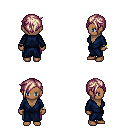
a pixel art fantasy rpg character, female body template, human, dark skin, blue robe, magenta pants, white blonde pixie cut hairstyle, bracelets, four views (front, back, left, right), 2x2 character sprite sheet, small pixel art, hard edges, no anti-aliasing